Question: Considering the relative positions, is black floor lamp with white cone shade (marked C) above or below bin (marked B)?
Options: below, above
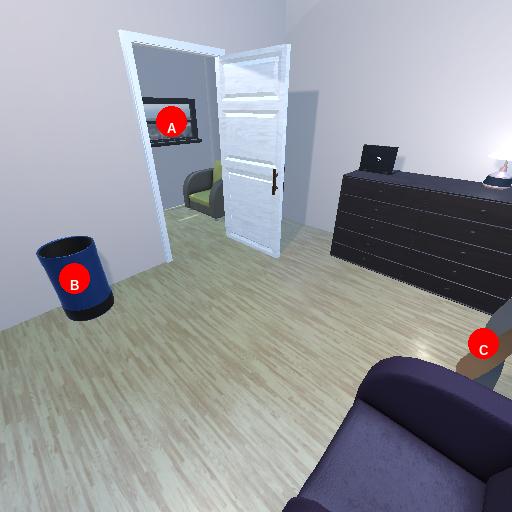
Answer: below